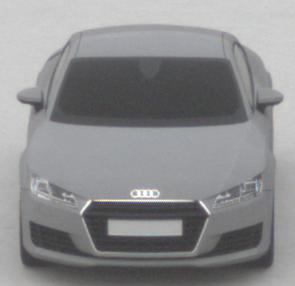
Make: Audi
Model: TT Coupé 1.8 TFSI
Detailed model: TT (8S) Coupé
Model produced from: 2015/08
Model produced until: 2018/06
Doors: 3
Color: gray
Road condition: dry road
Daytime: morning or afternoon
Contrast: low contrast